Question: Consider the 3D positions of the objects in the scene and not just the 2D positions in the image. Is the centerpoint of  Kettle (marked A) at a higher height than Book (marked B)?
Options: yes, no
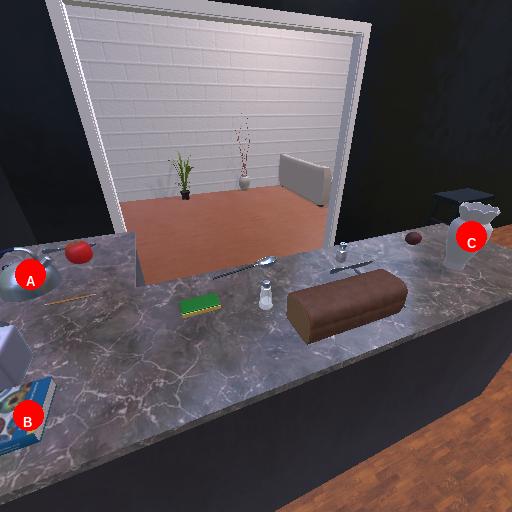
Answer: yes